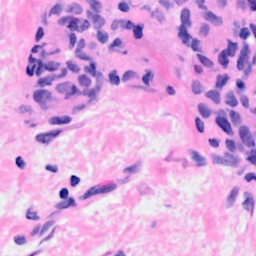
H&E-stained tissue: Breast